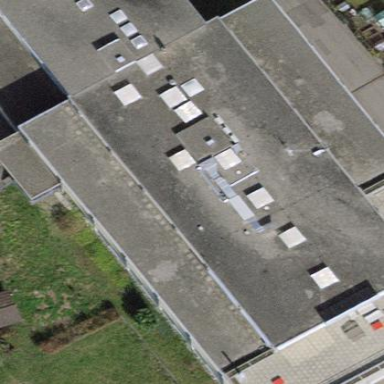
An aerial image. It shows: Office building.